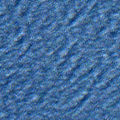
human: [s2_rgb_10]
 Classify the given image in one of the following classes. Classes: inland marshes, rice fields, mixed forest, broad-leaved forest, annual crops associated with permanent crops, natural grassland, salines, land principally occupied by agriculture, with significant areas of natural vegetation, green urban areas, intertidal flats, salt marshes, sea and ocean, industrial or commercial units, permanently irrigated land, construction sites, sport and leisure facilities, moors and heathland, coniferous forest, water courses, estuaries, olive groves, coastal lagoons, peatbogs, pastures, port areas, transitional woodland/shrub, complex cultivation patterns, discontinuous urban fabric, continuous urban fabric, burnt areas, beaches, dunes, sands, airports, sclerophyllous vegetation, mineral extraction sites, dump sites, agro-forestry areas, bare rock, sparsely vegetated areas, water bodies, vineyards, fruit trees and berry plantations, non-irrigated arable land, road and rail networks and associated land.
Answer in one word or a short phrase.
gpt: sea and ocean